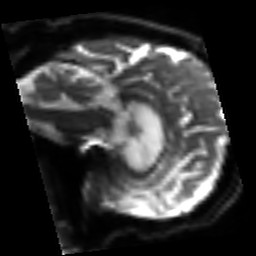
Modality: sbref
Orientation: sagittal
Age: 69
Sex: male
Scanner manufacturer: siemens
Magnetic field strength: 3 T
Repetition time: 3.2 s
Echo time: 0.081 s